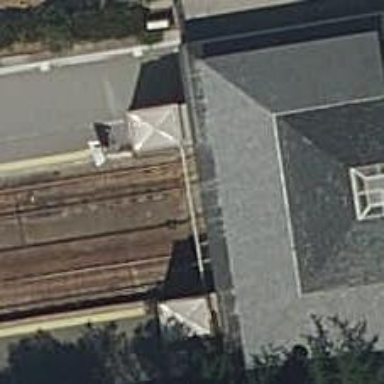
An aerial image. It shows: Subway station that serves as railway and public transport station.